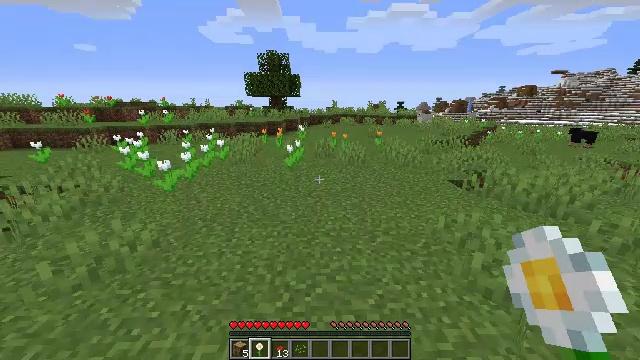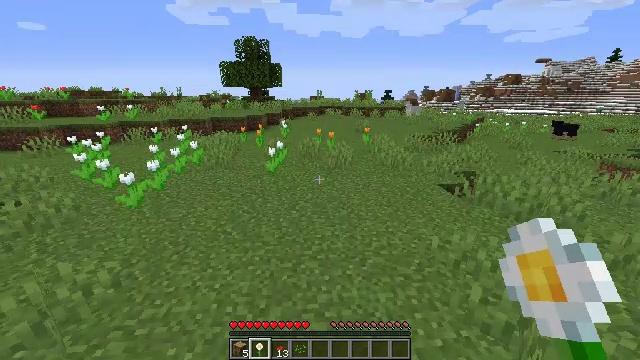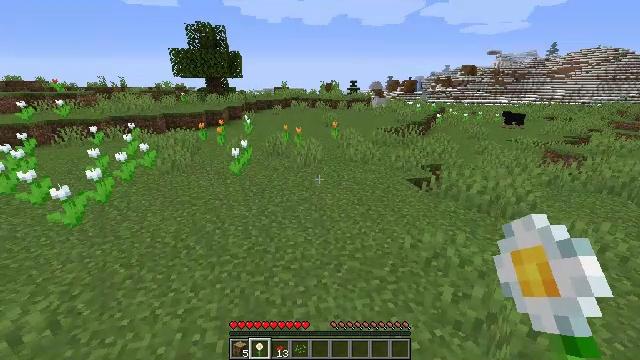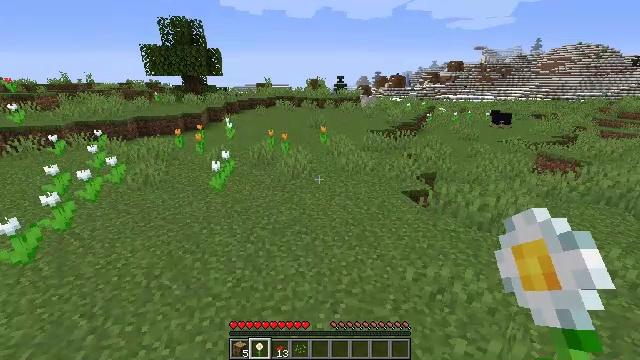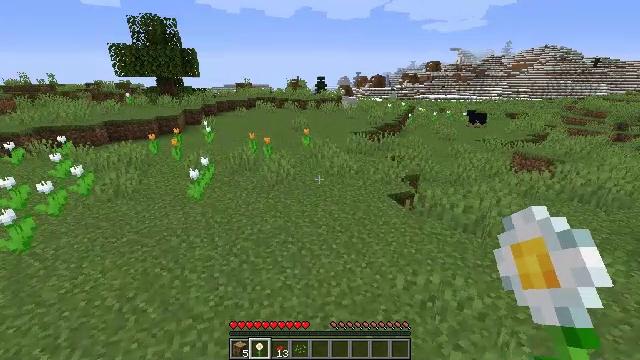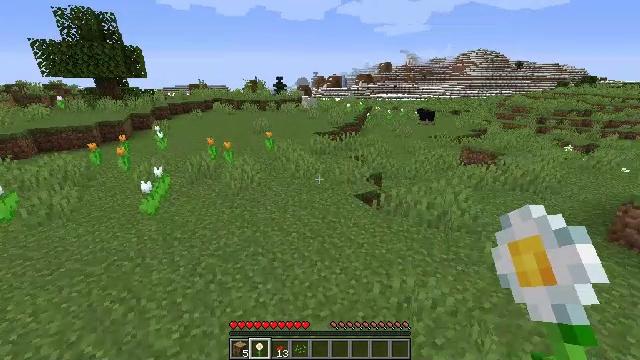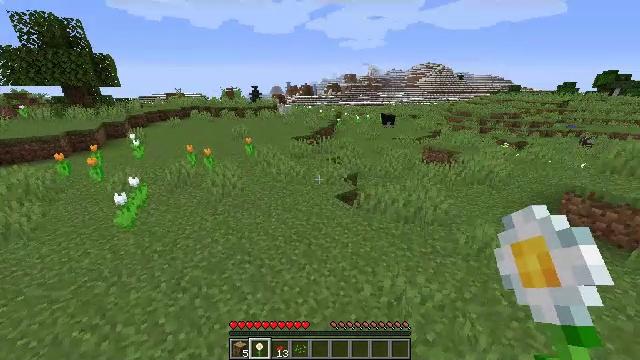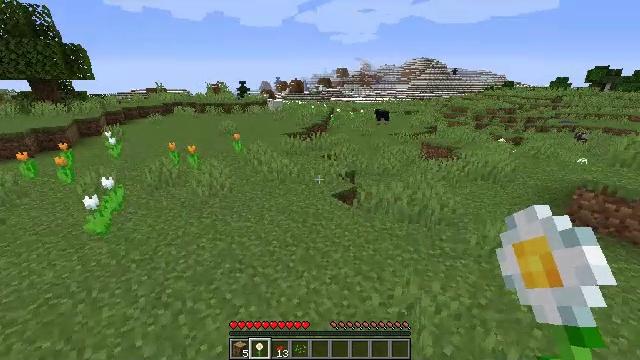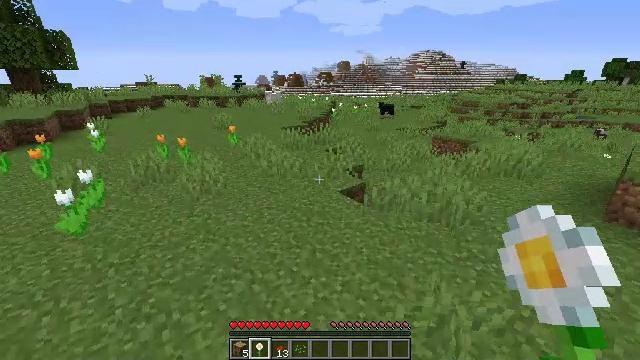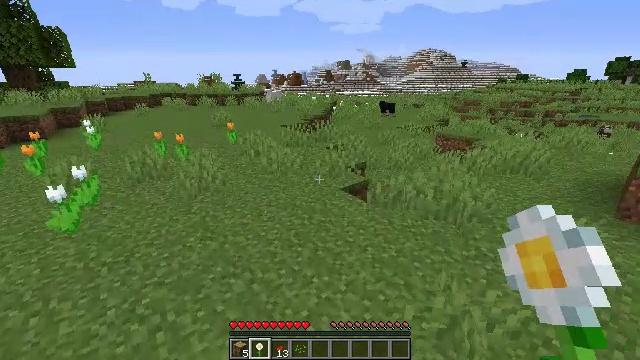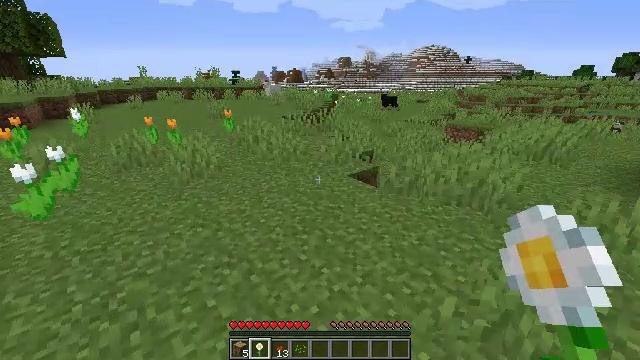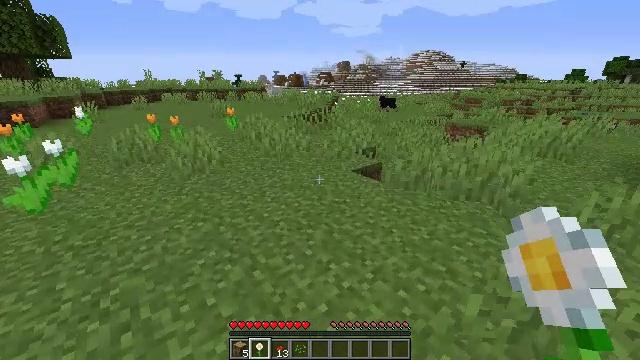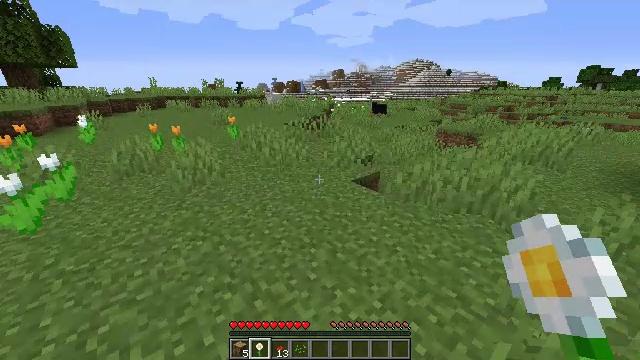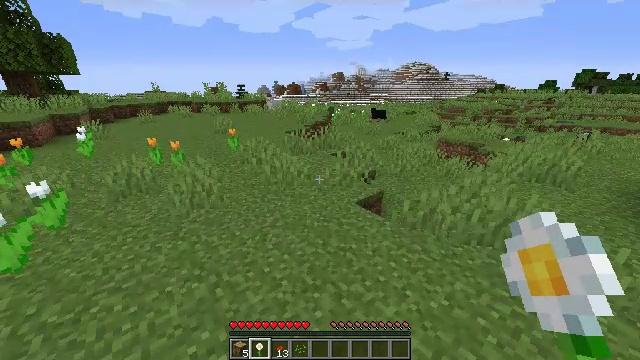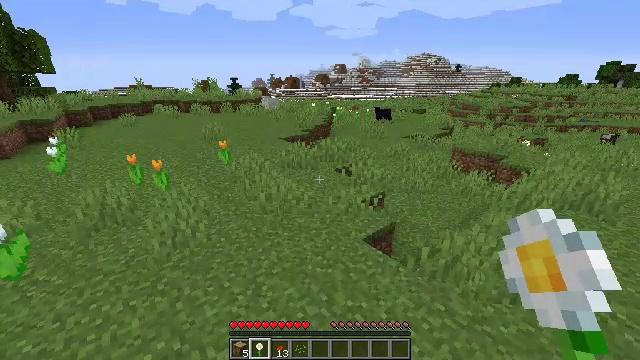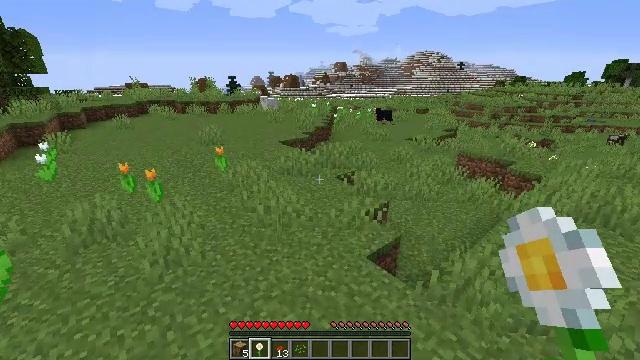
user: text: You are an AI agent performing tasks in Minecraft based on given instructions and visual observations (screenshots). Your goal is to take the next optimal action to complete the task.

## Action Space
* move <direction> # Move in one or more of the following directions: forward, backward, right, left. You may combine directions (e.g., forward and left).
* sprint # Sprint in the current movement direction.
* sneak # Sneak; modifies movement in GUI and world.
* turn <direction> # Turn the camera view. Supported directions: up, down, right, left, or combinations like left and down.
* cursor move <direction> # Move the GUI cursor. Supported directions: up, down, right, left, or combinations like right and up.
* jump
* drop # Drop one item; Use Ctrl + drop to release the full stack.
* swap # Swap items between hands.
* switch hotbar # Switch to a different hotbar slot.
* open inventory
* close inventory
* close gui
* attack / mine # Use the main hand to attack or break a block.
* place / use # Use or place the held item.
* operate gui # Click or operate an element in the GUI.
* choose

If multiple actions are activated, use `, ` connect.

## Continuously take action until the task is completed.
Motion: motion action
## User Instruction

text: Combat the sheep.
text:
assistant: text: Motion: move forward, turn right and down, jump
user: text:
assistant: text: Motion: move forward, turn right and down, jump
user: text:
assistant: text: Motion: move forward, turn right, jump
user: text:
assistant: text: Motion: move forward, turn right, jump
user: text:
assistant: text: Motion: move forward, turn right, jump
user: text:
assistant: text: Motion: move forward, turn right, jump
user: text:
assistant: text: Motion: move forward, turn right, jump
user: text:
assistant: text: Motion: move forward, jump
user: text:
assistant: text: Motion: move forward, jump
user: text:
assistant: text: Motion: move forward, jump
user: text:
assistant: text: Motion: move forward, jump
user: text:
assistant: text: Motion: move forward, jump
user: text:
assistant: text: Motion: move forward, jump
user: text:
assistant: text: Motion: move forward, jump
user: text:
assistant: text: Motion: move forward, jump
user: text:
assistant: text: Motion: move forward, jump
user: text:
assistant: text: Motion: move forward, jump
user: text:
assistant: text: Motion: move forward, jump
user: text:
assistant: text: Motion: move forward, jump
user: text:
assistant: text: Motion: move forward, jump
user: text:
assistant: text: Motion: move forward, jump
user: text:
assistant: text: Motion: move forward, jump
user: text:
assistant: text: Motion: move forward, jump
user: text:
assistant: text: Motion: move forward, jump
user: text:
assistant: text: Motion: move forward, jump
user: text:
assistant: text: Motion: move forward, jump
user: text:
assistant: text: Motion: move forward, jump
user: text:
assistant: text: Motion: move forward, jump
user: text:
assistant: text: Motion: move forward, turn right and down, jump
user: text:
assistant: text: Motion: move forward, turn right and down